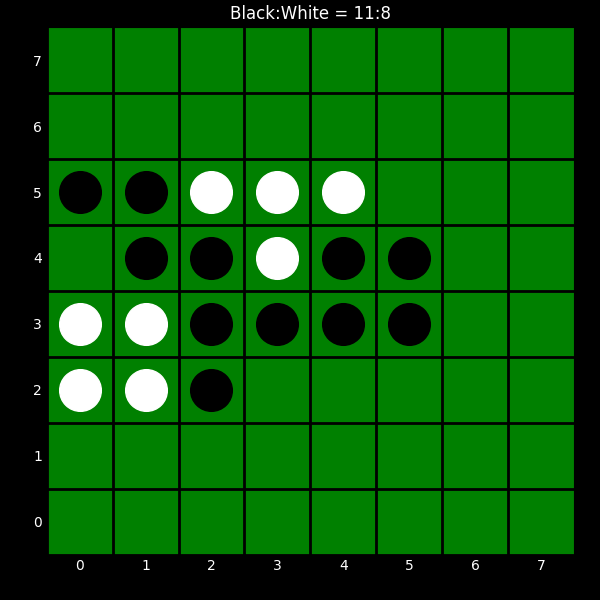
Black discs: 11
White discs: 8